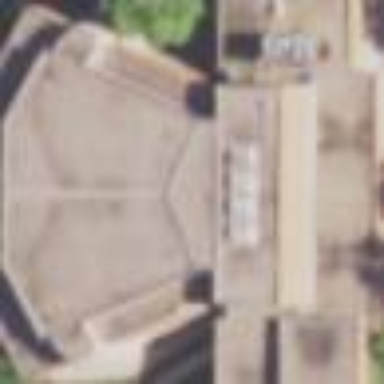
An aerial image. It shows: Theatre building.